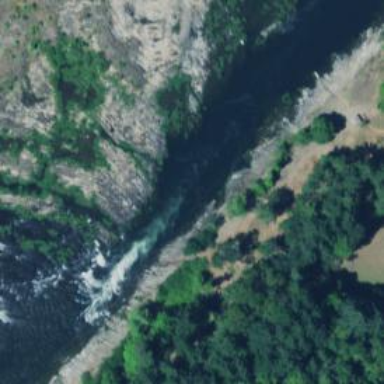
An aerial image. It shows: Rapids in the waterway.